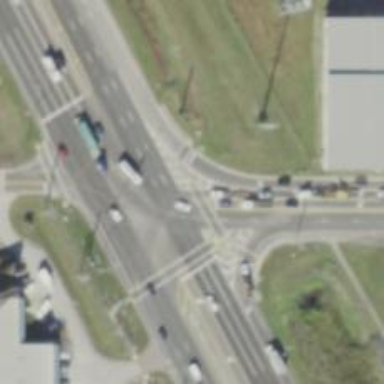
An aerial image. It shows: Solid stop line on the road marking.